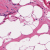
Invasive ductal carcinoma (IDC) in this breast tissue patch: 0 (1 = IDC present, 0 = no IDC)